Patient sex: M
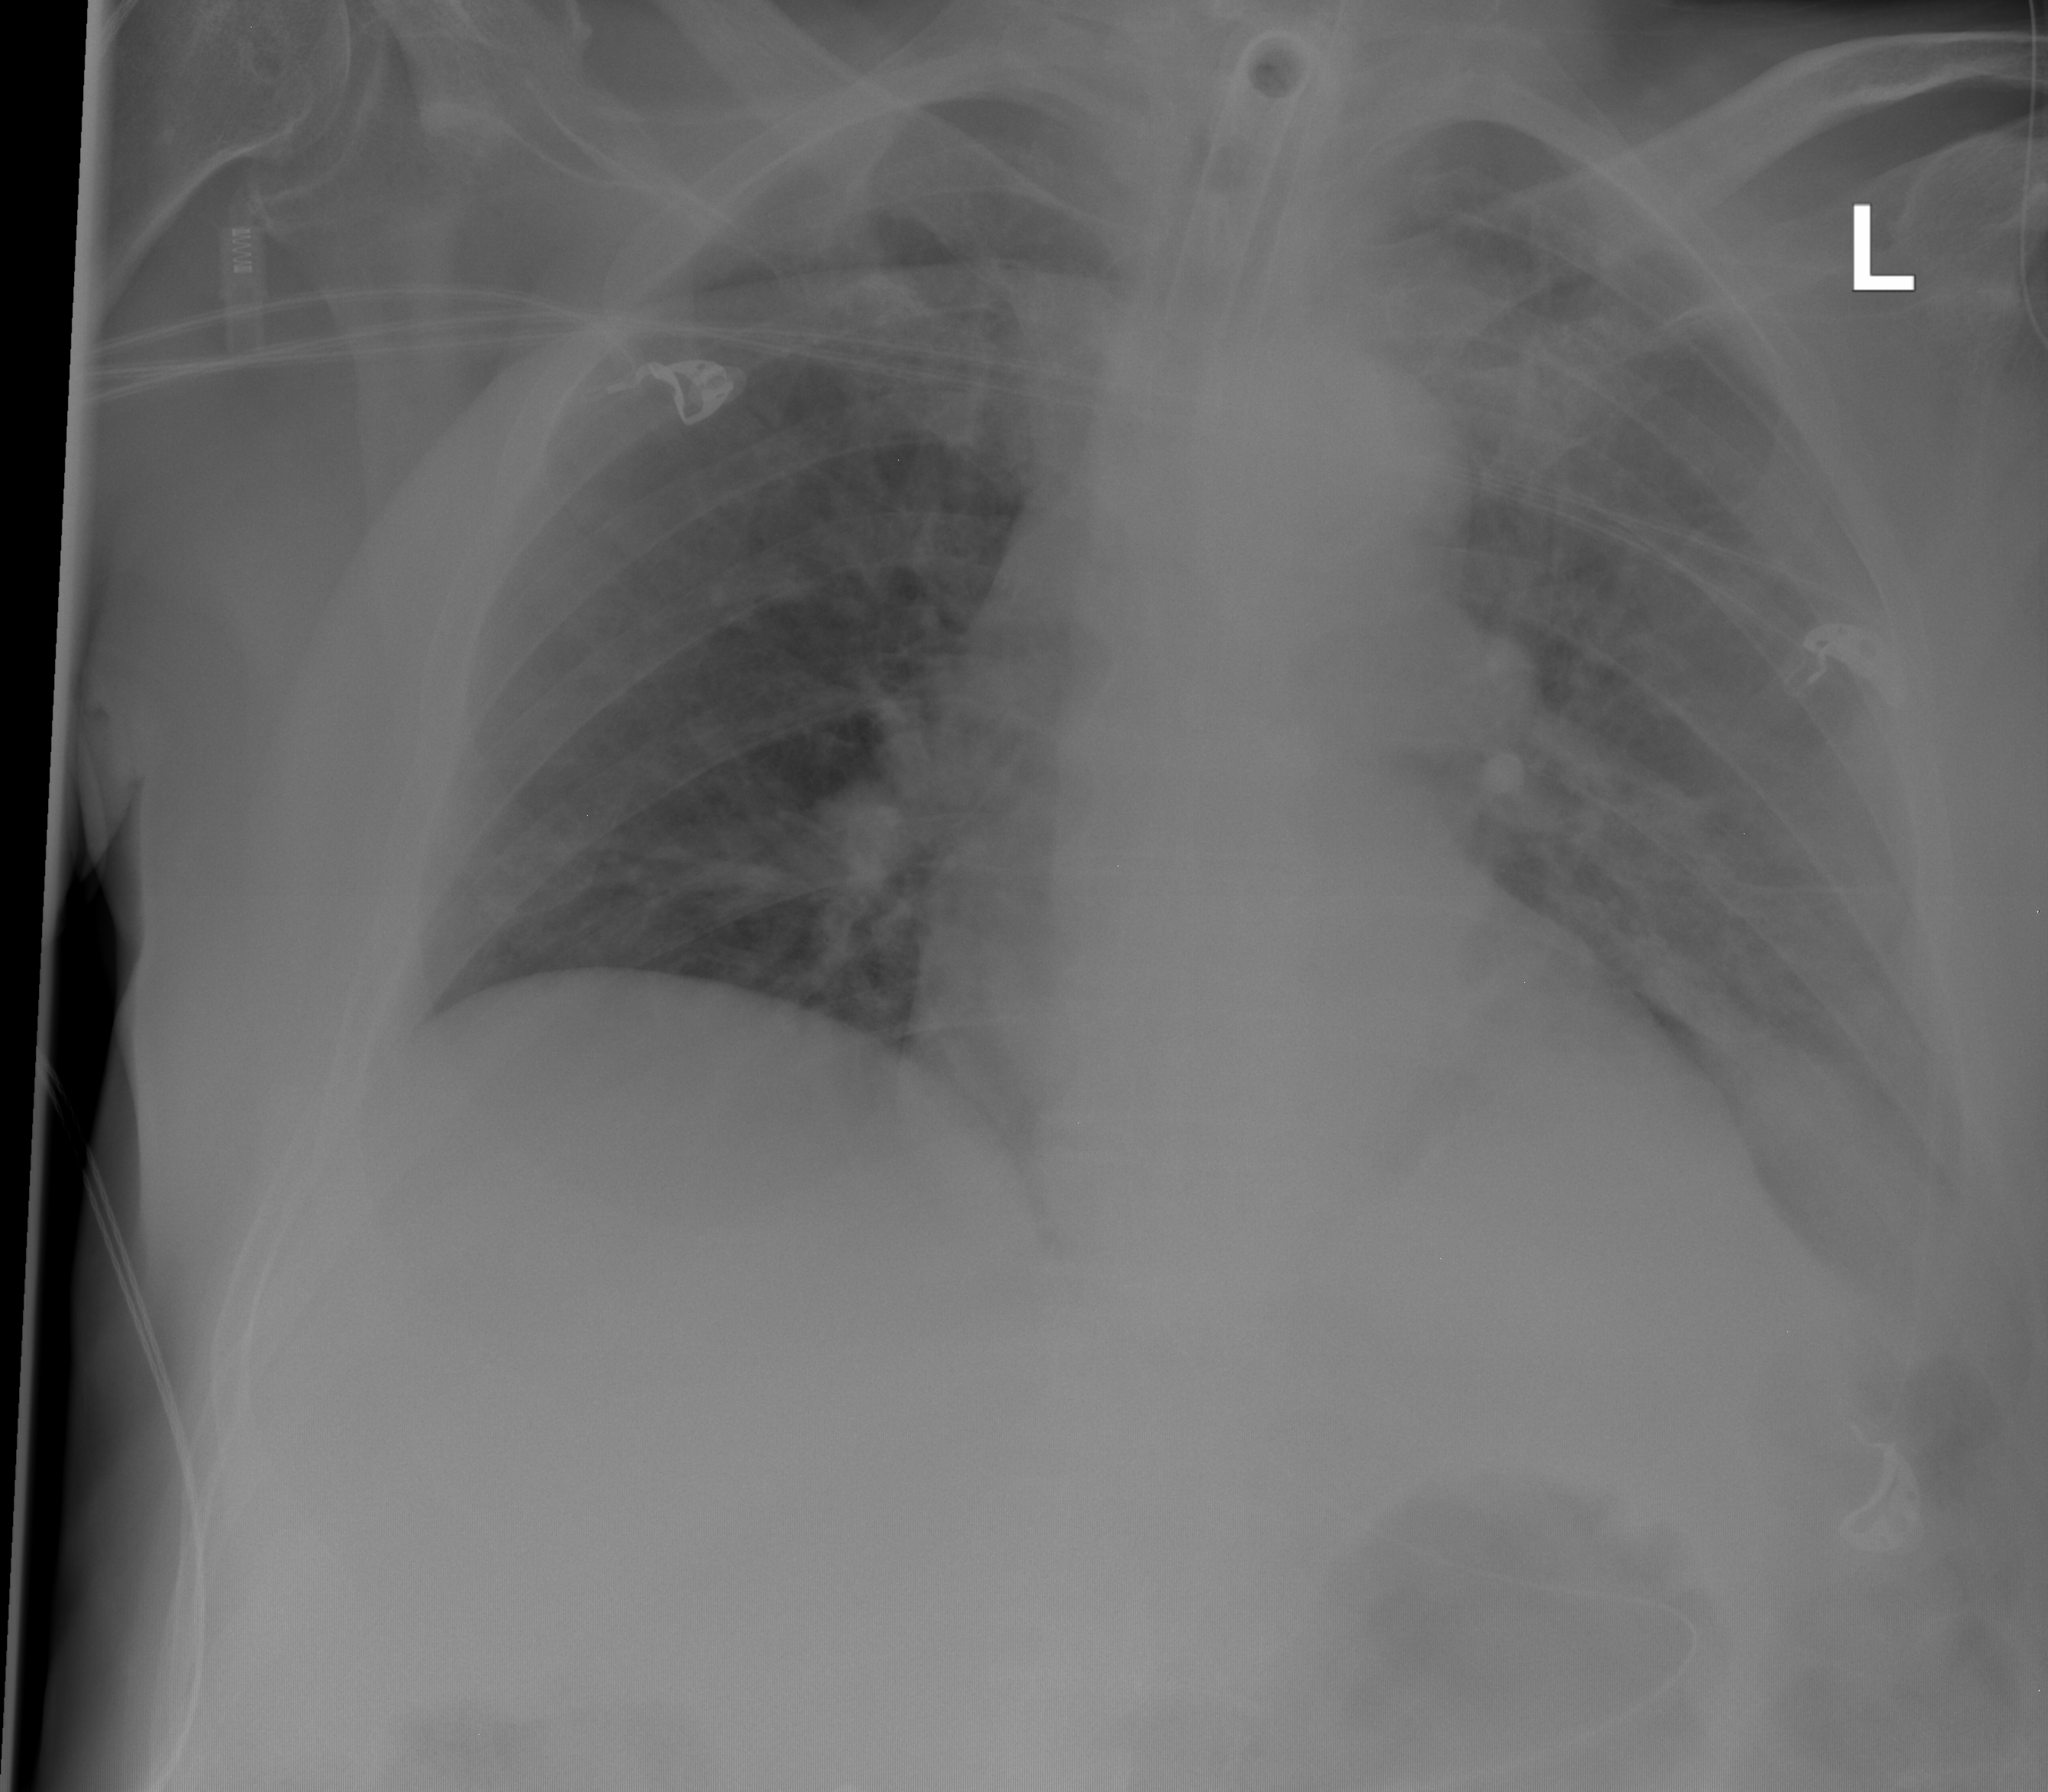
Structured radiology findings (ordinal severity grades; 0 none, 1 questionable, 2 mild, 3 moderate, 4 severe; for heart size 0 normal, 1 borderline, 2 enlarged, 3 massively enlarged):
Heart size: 0
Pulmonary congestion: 2
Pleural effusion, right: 0
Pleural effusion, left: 2
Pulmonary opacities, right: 0
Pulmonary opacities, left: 0
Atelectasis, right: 0
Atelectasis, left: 2